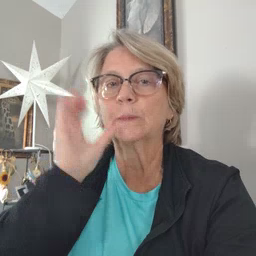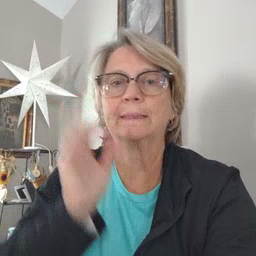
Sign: drink